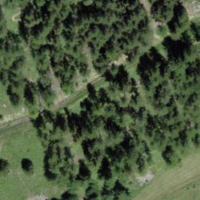
EUNIS habitat code: 44
Species observed at this site:
Fabriciana niobe
Cyaniris semiargus
Cupido minimus